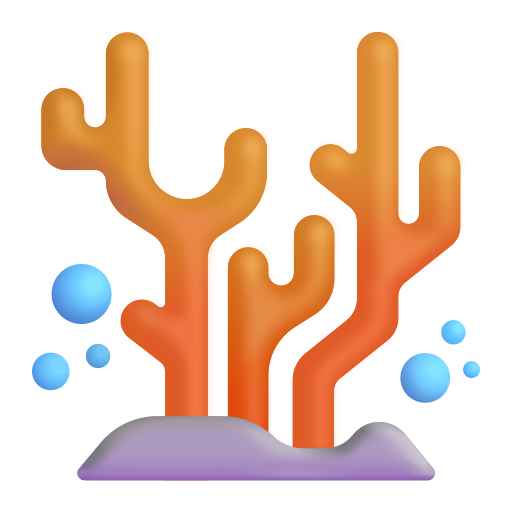
coral color